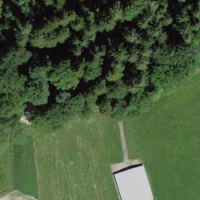
EUNIS habitat code: 44
Species observed at this site:
Trifolium repens
Digitalis purpurea
Sambucus nigra
Lapsana communis
Dactylis glomerata
Acer pseudoplatanus